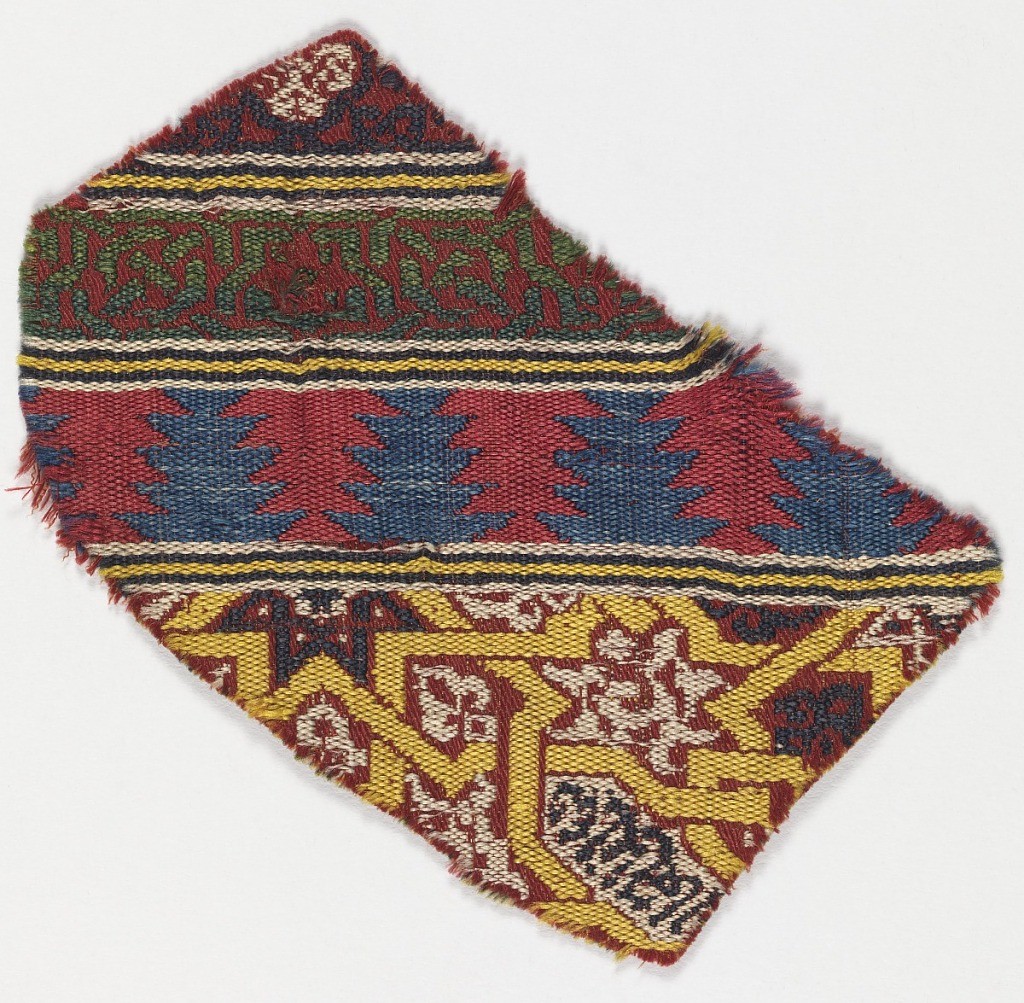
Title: Fragment
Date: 15th century
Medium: silk Technique: two connected structures; twill and plain weave (lampas)
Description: Small fragment from a larger piece showing interlacings and bands.